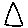
Label: triangle